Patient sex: M
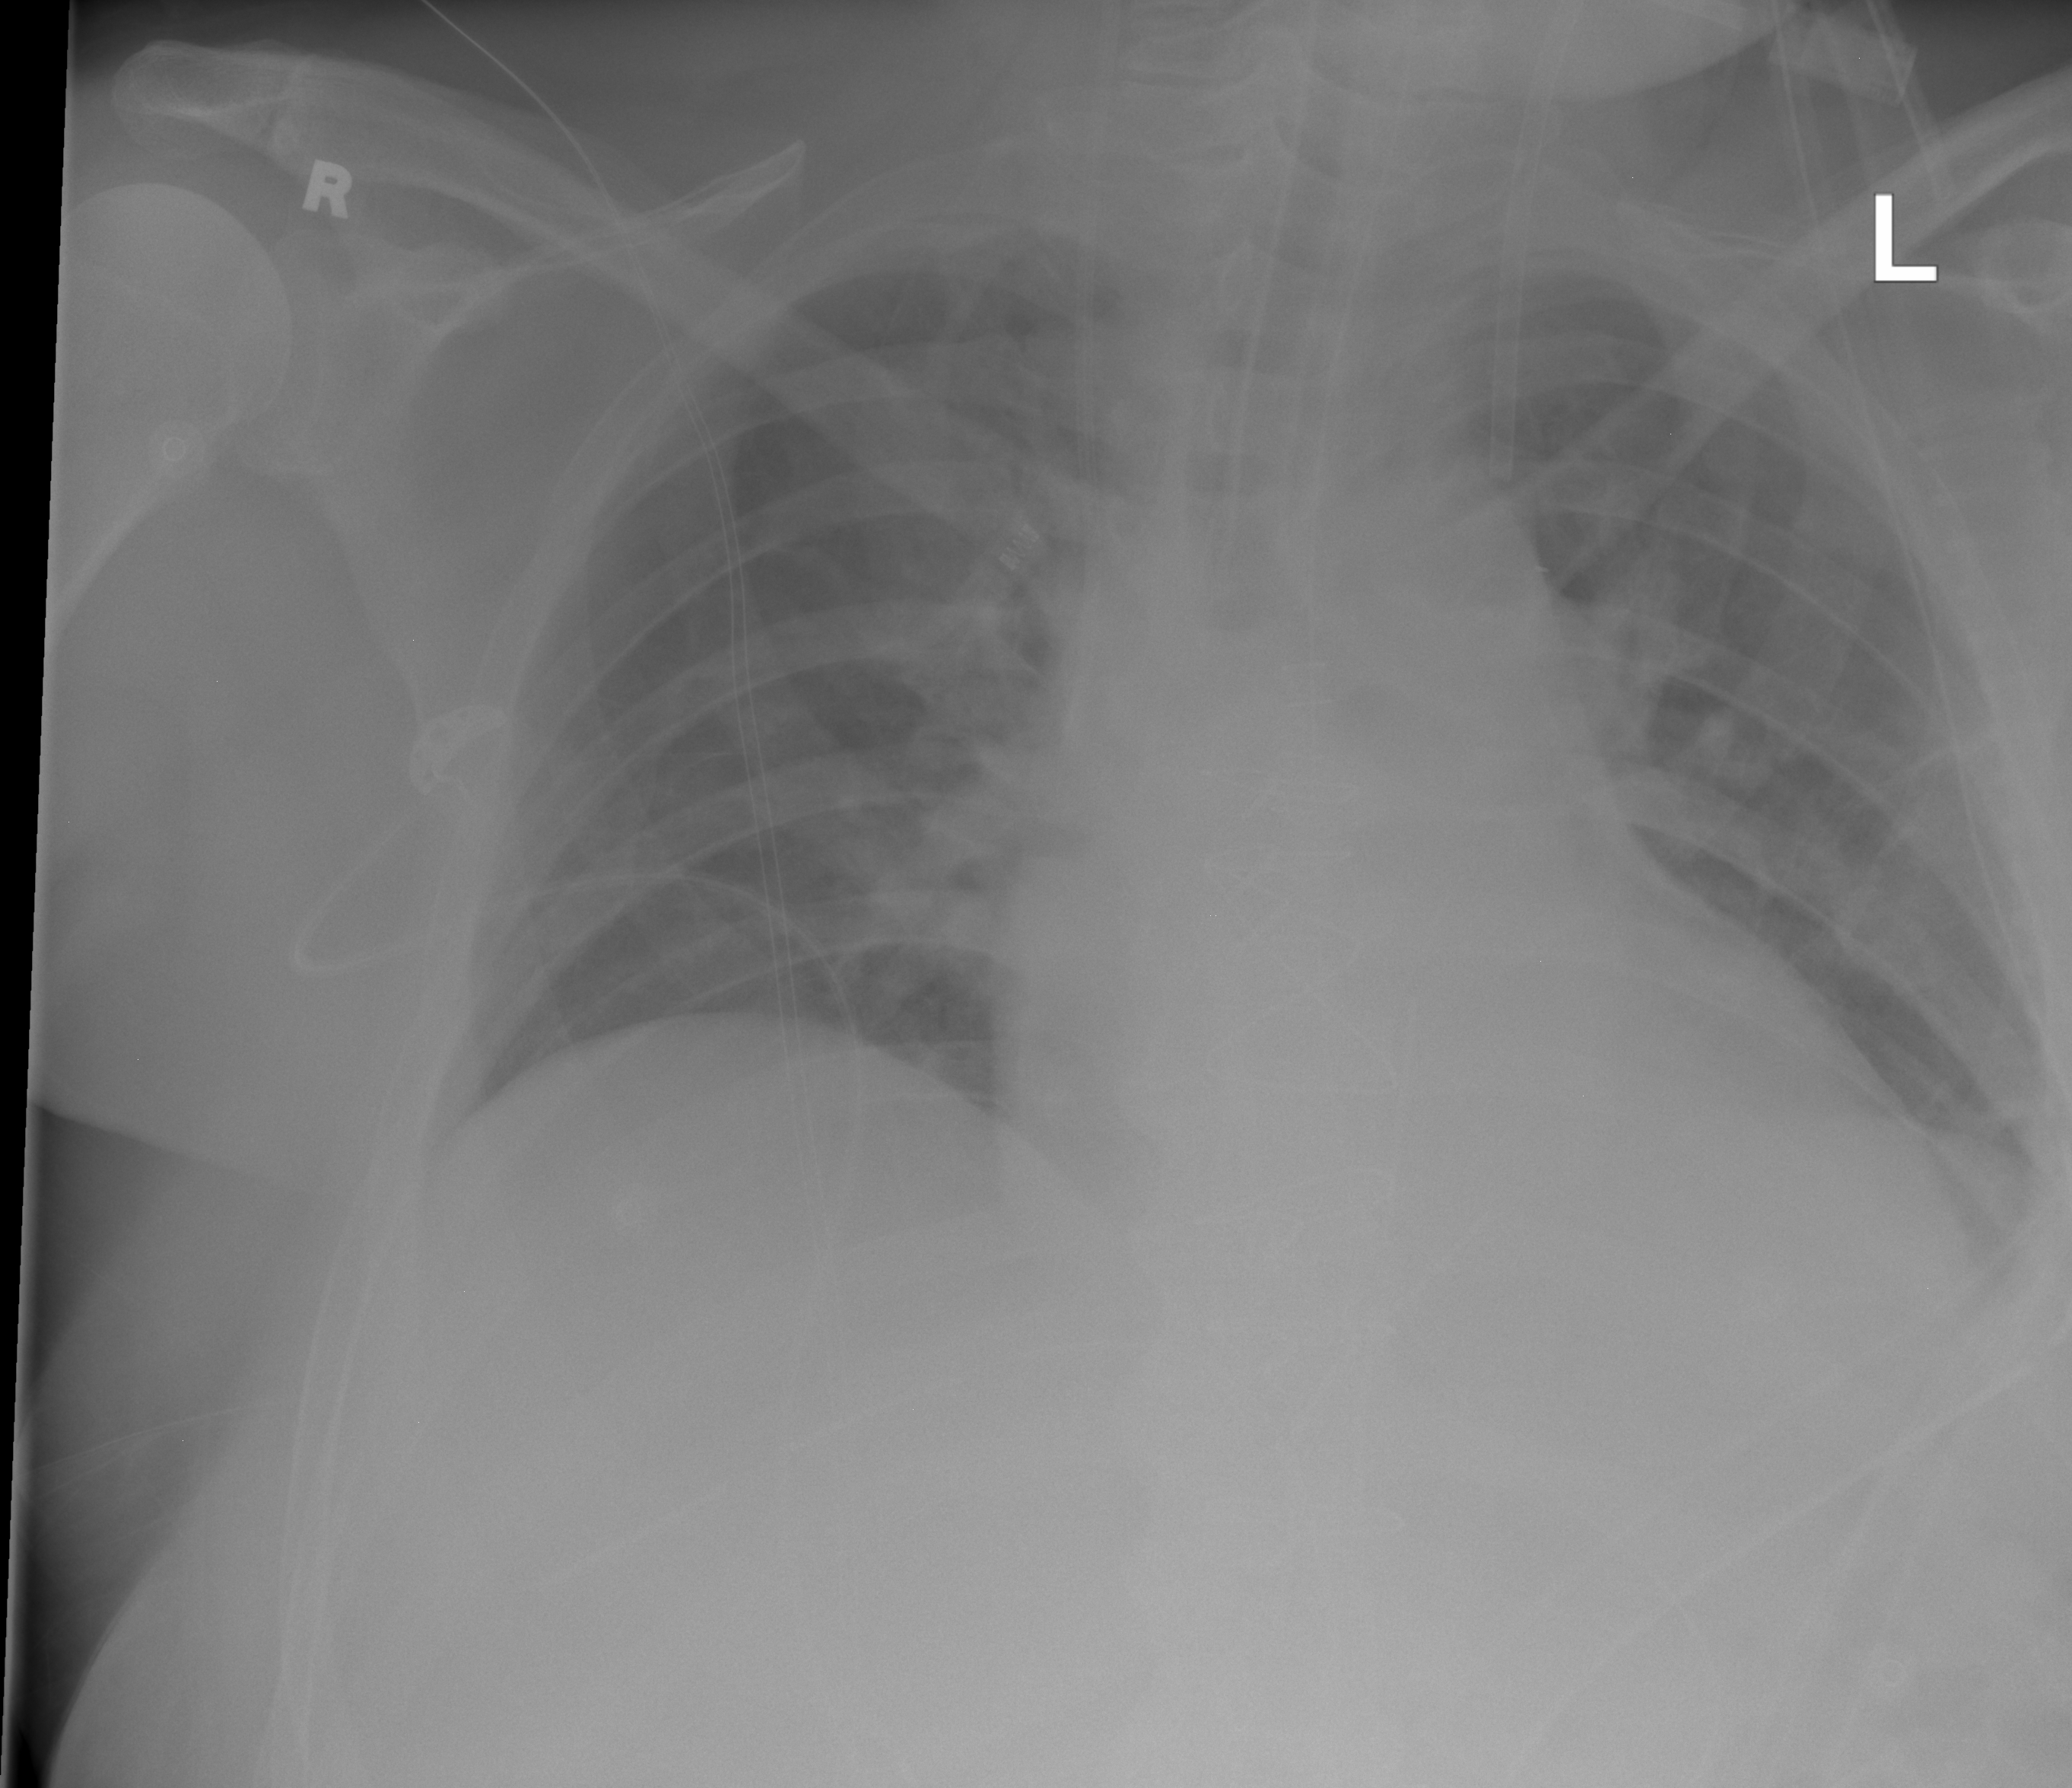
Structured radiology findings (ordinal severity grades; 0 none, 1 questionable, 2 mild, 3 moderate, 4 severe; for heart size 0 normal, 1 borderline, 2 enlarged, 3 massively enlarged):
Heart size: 1
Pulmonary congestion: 0
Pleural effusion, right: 0
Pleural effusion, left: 0
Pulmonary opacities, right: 0
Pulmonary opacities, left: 0
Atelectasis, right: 0
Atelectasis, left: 2